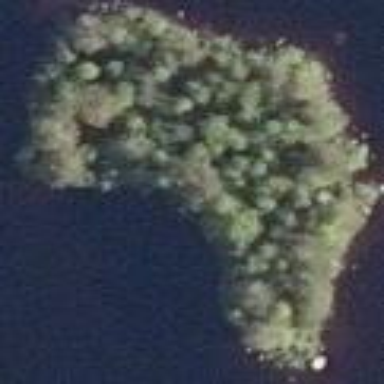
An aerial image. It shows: Islet.